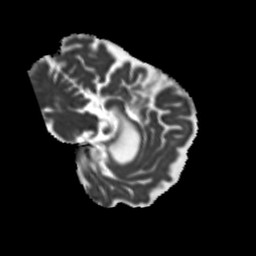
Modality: MD
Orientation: sagittal
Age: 79
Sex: female
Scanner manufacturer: siemens
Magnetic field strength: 3 T
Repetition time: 5.25 s
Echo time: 0.08 s